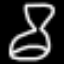
Label: hourglass